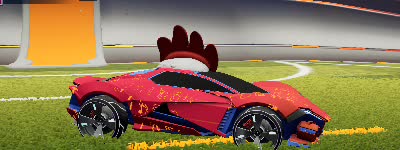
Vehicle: werewolf